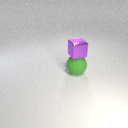
small purple metal cube above large green rubber sphere